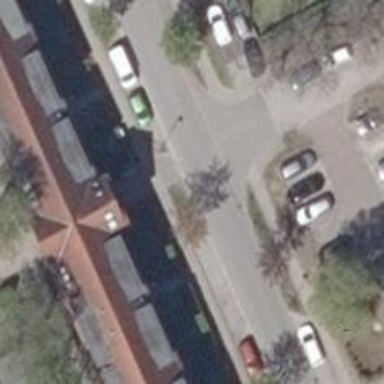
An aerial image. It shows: Residential road.